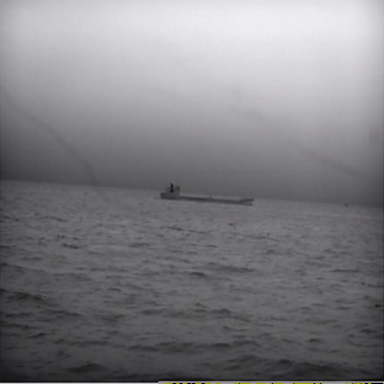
There is a liner in the infrared image.